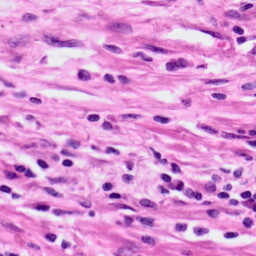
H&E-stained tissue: Lung